Question: I have list of fields (on a sheet) in EXCEL document and a table. I need to add all info from input fields to this table after click the button. I need to write code of event on VBA. Can someone help with exemple how to do this?
Here ia an example of my table:

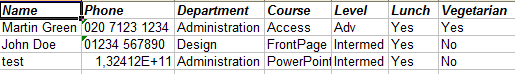
Answer: Demo of a method for doing this

Table name 'List1'
Text Boxes names 'TextBox1' and 'TextBox2'
Button name 'CommandButton1'
Button click code
'''
Private Sub CommandButton1_Click()
Dim lst As ListObject
Dim rng As Range
Set lst = Me.ListObjects("List1")
lst.Range.Activate
Set rng = lst.InsertRowRange
rng.Cells(1, lst.ListColumns("Item A").Index) = TextBox1.Value
rng.Cells(1, lst.ListColumns("Item B").Index) = TextBox2.Value
End Sub
'''
EDIT
If the List is on another sheet use this version
'''
Private Sub CommandButton1_Click()
Dim lst As ListObject
Dim rng As Range
Dim lstRow As ListRow
Set lst = Me.Parent.Worksheets("Sheet2").ListObjects("List1")
Set lstRow = lst.ListRows.Add
Set rng = lstRow.Range
rng.Cells(1, lst.ListColumns("Item A").Index) = TextBox1.Value
rng.Cells(1, lst.ListColumns("Item B").Index) = TextBox2.Value
End Sub
'''